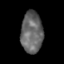
Tissue: skin
Cell type: Fibroblasts
Senescence score: 0.8341
Nuclear area (px): 882
Mean DAPI intensity: 102.527